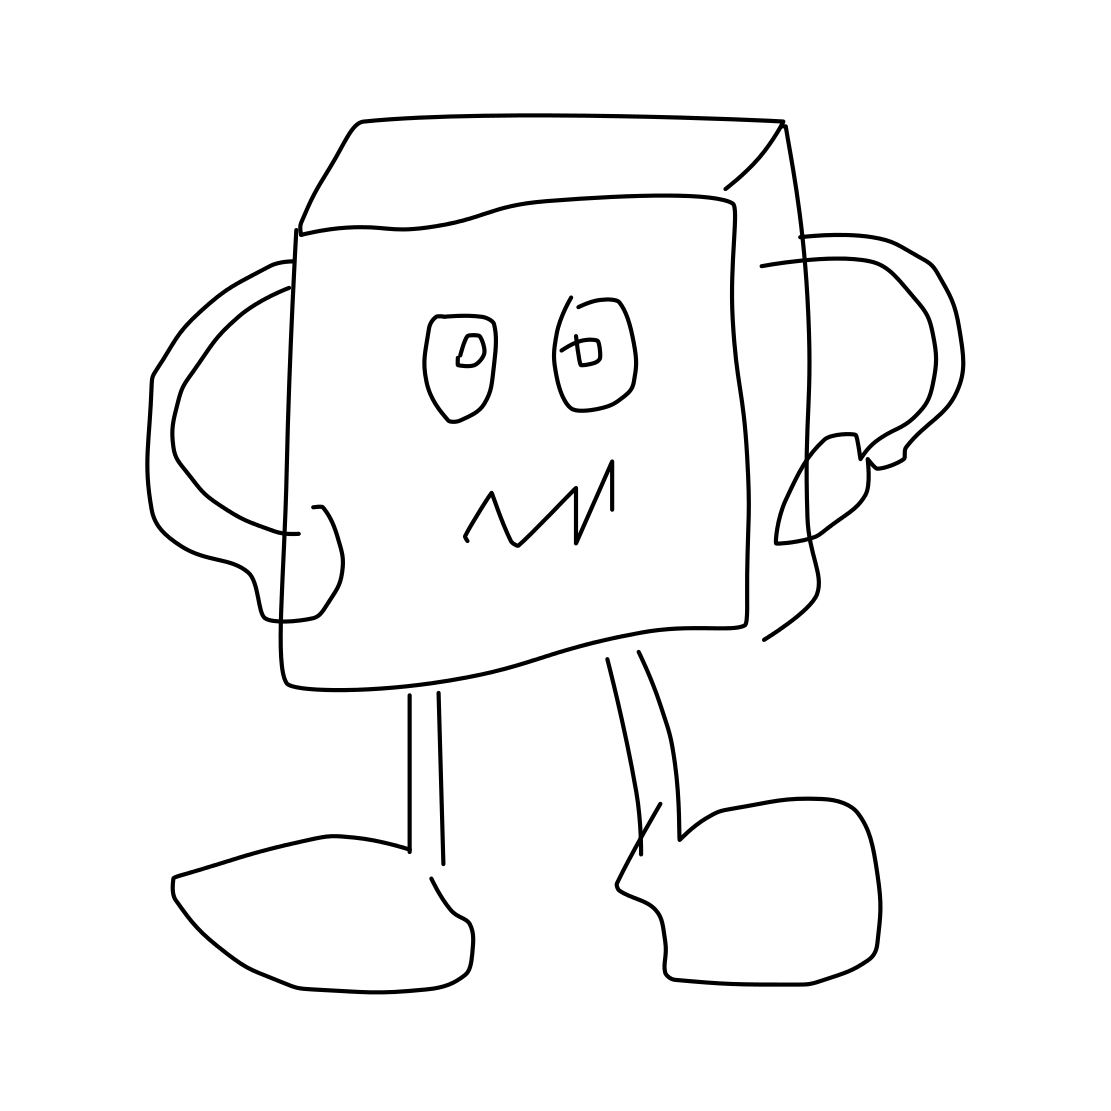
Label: sponge bob